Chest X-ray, PA view. Patient: 55 years old, sex M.
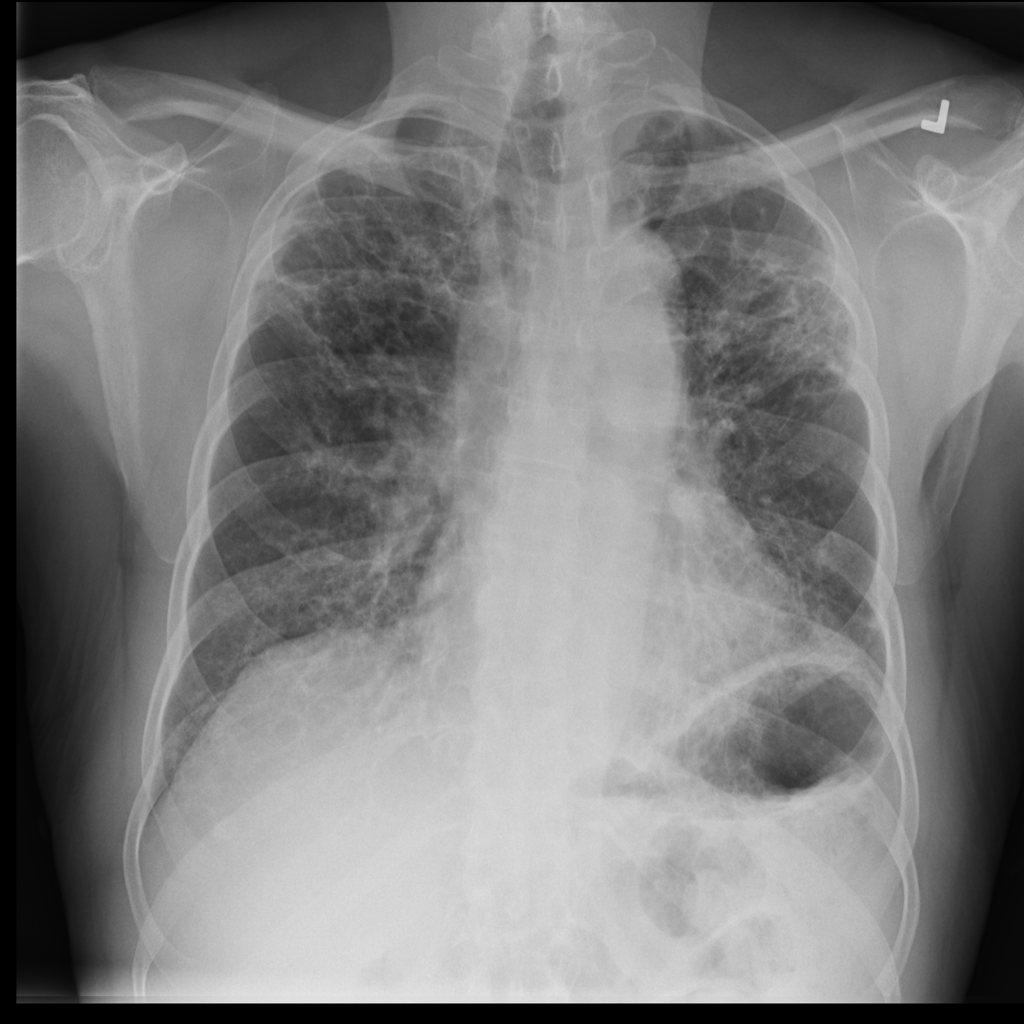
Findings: Infiltration